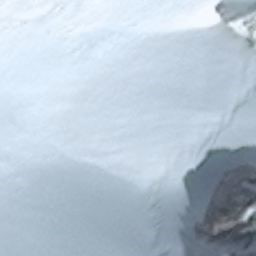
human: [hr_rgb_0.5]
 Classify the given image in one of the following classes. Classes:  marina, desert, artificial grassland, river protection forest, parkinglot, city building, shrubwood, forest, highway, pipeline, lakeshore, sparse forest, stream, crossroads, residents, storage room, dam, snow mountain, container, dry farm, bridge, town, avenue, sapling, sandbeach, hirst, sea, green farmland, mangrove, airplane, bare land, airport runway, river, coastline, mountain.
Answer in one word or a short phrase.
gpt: snow mountain